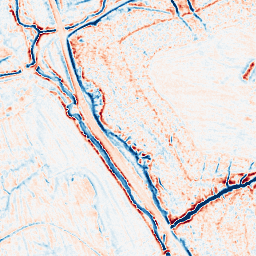
Category: edge_preserving
Decomposition family: anisotropic_diffusion
Decomposition parameters: iterations: 20
kappa: 30
gamma: 0.1
Upsampling method: cubic_mitchell
Upsampling parameters: scale: 2
Upsampling scale: 2